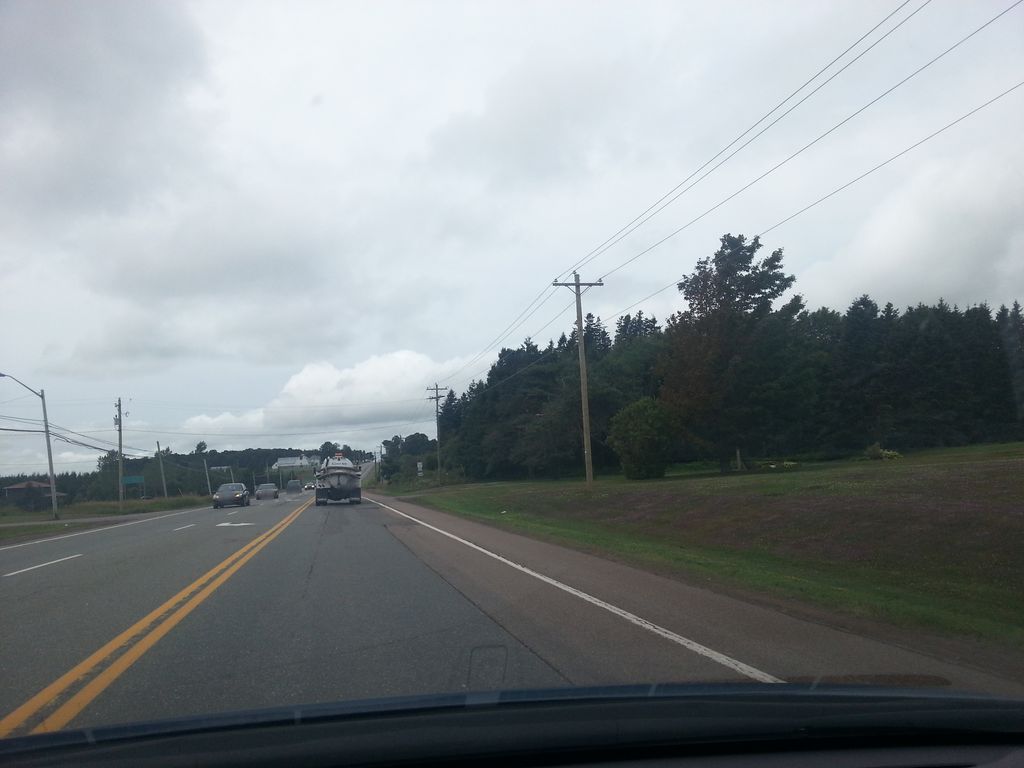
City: charlottetown